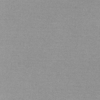
Label: dusty